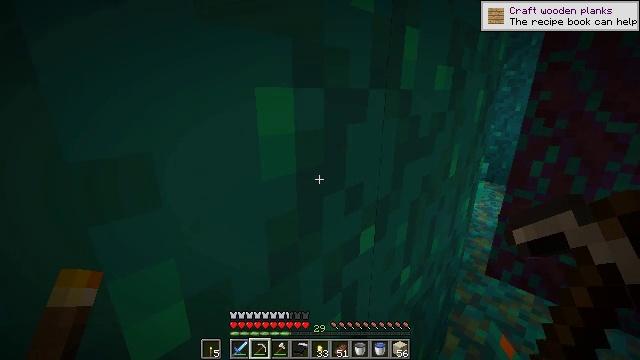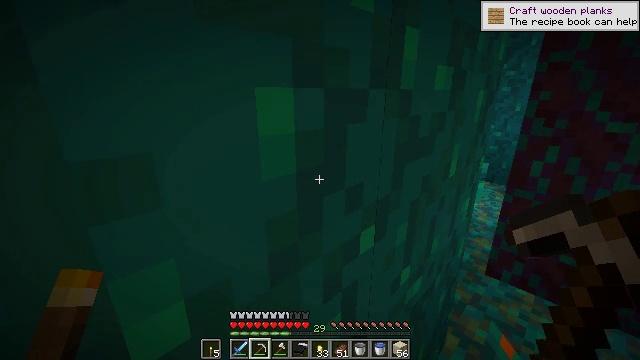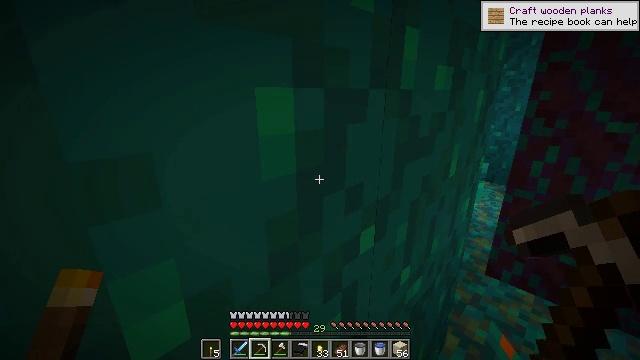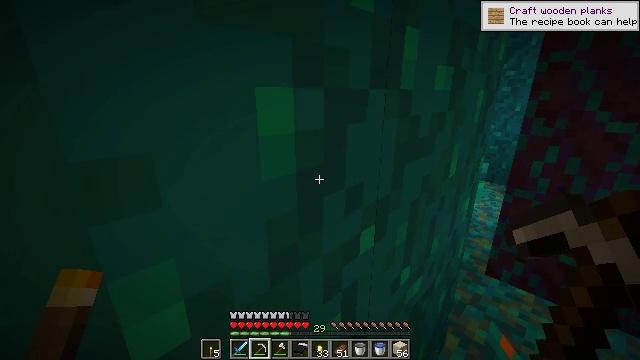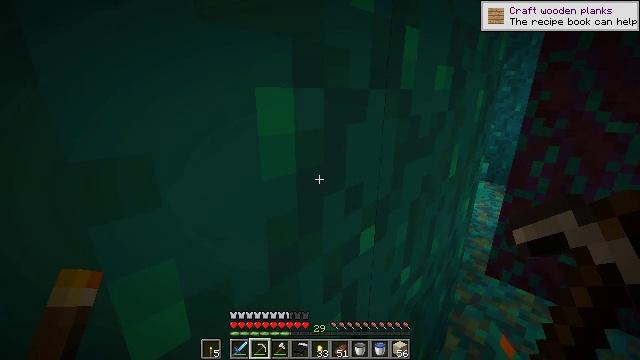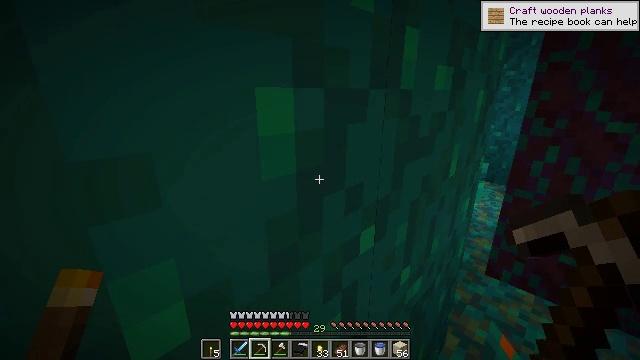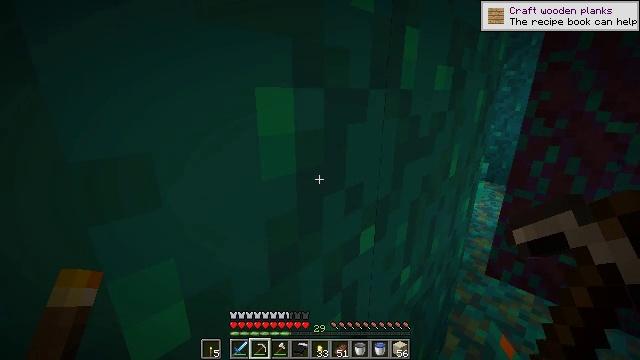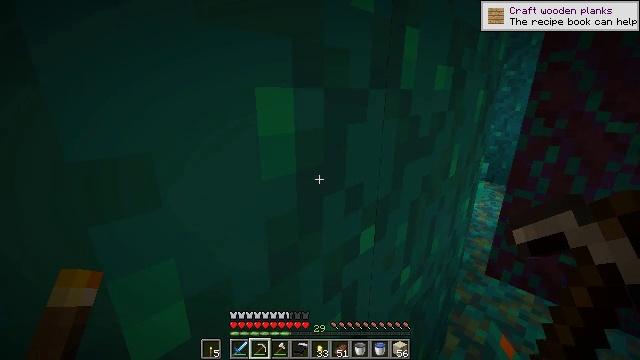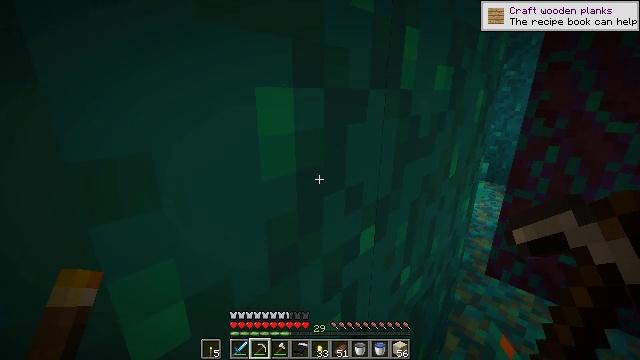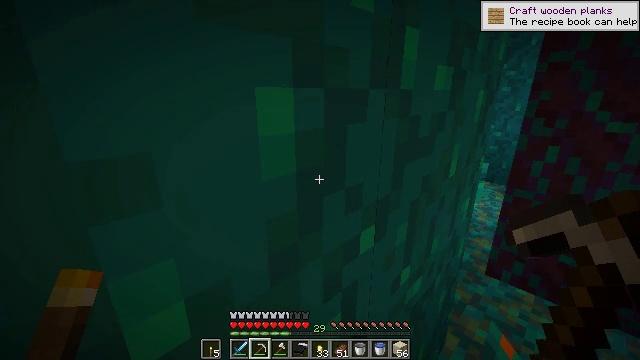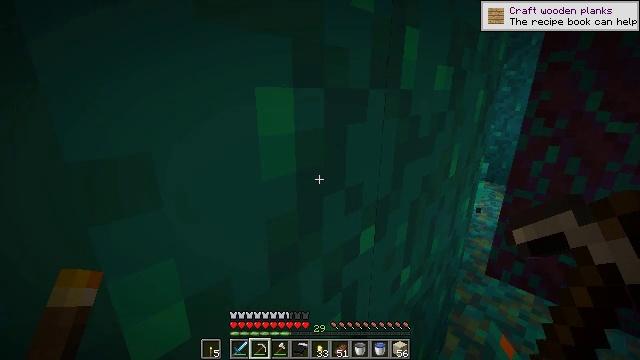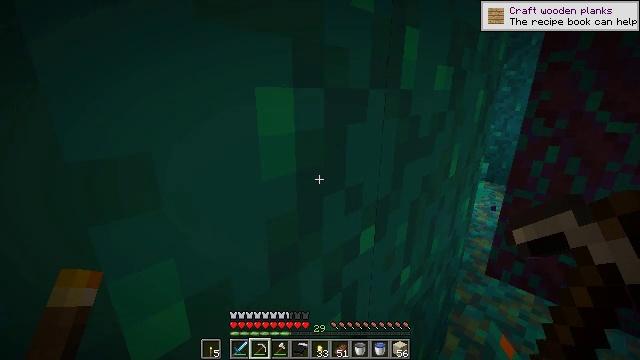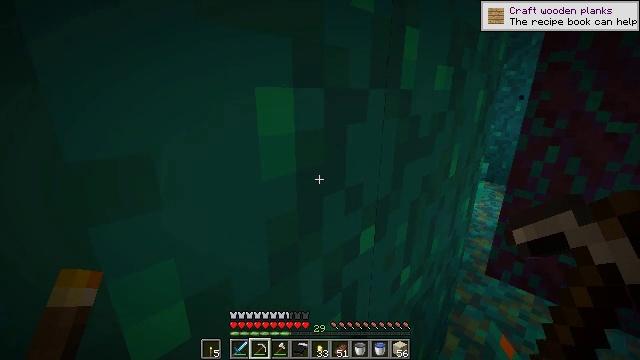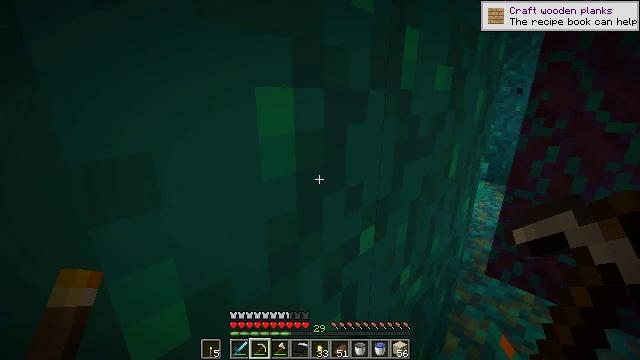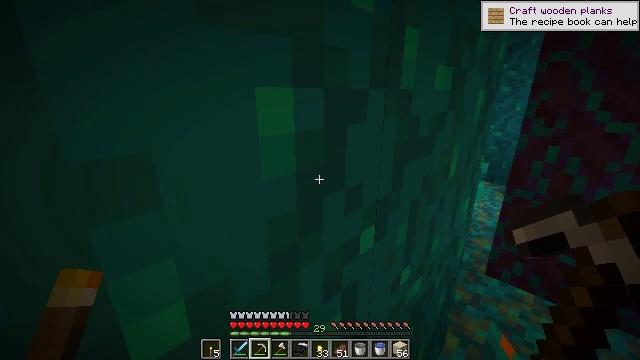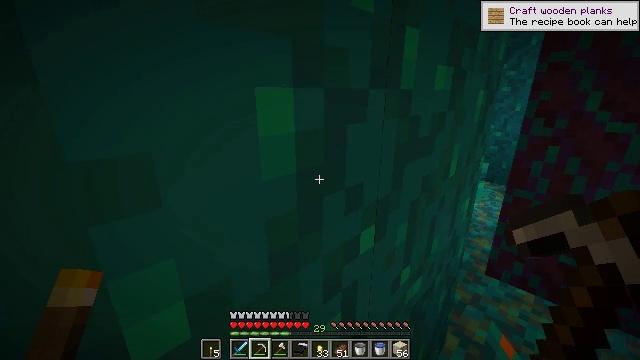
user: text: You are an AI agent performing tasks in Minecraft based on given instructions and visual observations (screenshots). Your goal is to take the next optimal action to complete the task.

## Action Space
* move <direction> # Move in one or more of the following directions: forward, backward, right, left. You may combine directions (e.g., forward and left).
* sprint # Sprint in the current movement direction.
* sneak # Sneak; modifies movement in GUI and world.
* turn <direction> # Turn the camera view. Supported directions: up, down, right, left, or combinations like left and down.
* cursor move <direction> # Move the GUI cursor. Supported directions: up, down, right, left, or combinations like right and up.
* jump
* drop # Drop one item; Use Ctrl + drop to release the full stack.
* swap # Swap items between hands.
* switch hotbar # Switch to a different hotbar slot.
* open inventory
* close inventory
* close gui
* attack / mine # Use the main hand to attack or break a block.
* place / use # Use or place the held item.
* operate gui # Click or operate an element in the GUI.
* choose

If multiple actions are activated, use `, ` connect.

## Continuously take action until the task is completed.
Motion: motion action
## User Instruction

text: Dig up the nether quartz ore.
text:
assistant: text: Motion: no_op
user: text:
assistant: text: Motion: no_op
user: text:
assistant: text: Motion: no_op
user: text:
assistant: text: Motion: no_op
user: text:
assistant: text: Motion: no_op
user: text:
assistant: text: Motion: no_op
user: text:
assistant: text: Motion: no_op
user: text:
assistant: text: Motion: no_op
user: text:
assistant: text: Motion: no_op
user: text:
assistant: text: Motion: no_op
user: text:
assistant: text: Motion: no_op
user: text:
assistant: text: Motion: no_op
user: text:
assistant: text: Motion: no_op
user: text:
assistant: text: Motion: no_op
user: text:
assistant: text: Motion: no_op
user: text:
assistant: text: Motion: no_op
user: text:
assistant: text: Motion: no_op
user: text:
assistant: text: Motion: no_op
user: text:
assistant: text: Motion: no_op
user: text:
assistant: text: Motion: no_op
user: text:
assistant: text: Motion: no_op
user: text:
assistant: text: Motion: no_op
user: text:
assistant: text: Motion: no_op
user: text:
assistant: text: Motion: no_op
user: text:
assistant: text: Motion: no_op
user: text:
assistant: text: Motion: no_op
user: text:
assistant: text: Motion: no_op
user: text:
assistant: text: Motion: no_op
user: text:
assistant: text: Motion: no_op
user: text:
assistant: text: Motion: no_op